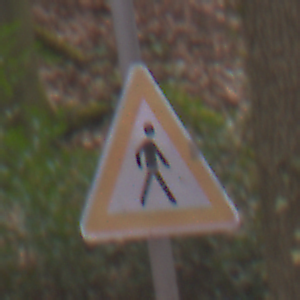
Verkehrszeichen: FussgaengerLinks
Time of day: Midday
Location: Outdoor (Nature)
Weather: Overcast
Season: Autumn
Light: Natural